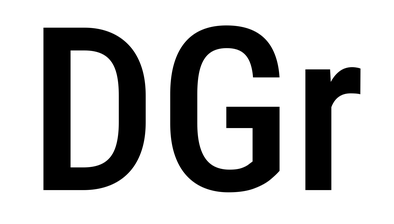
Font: Roboto_Condensed_Medium